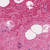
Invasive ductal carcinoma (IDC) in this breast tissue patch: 0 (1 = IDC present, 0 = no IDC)